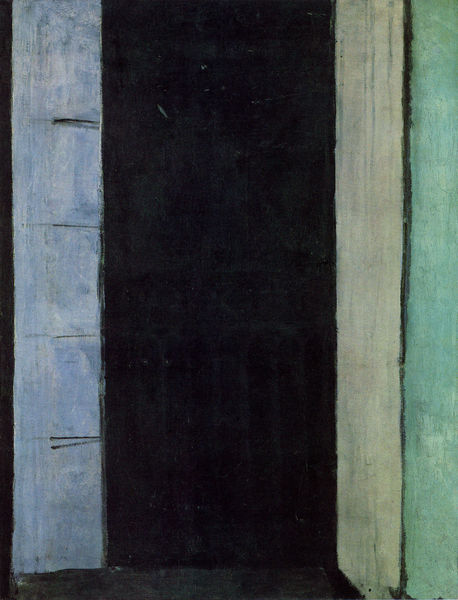
Titel: Porte-fenêtre à Collioure
Künstler: Henri Matisse
Standort: Paris
Institution: Musée National d'Art Moderne
Schlagwörter: blau, dunkel, schatten, weiß, grün, fenster, grau, nacht, schwarz, tür, blick, haus, rot, malerei, wand, interieur, balkon, süden, abstrakt, modern, linien, durchgang, geländer, striche, tor, eingang, fensterladen, rechteck, senkrecht, tur, vertikal, süd